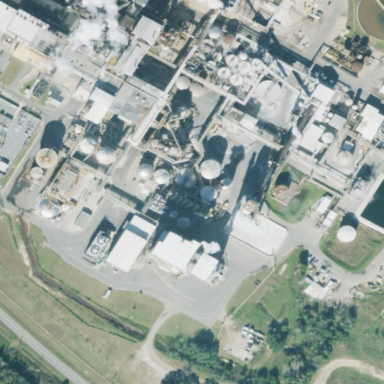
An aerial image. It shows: Power plant.